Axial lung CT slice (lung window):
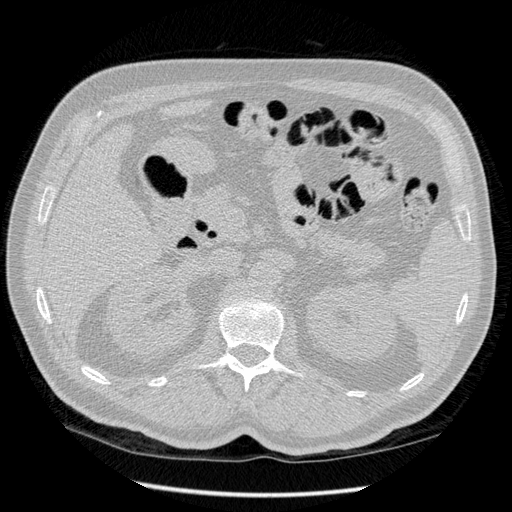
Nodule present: no